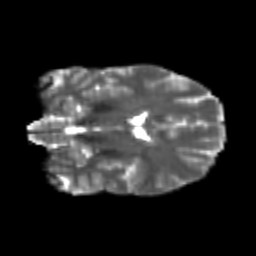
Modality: T2w
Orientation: coronal
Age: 23
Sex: male
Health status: healthy
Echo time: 0.074 s